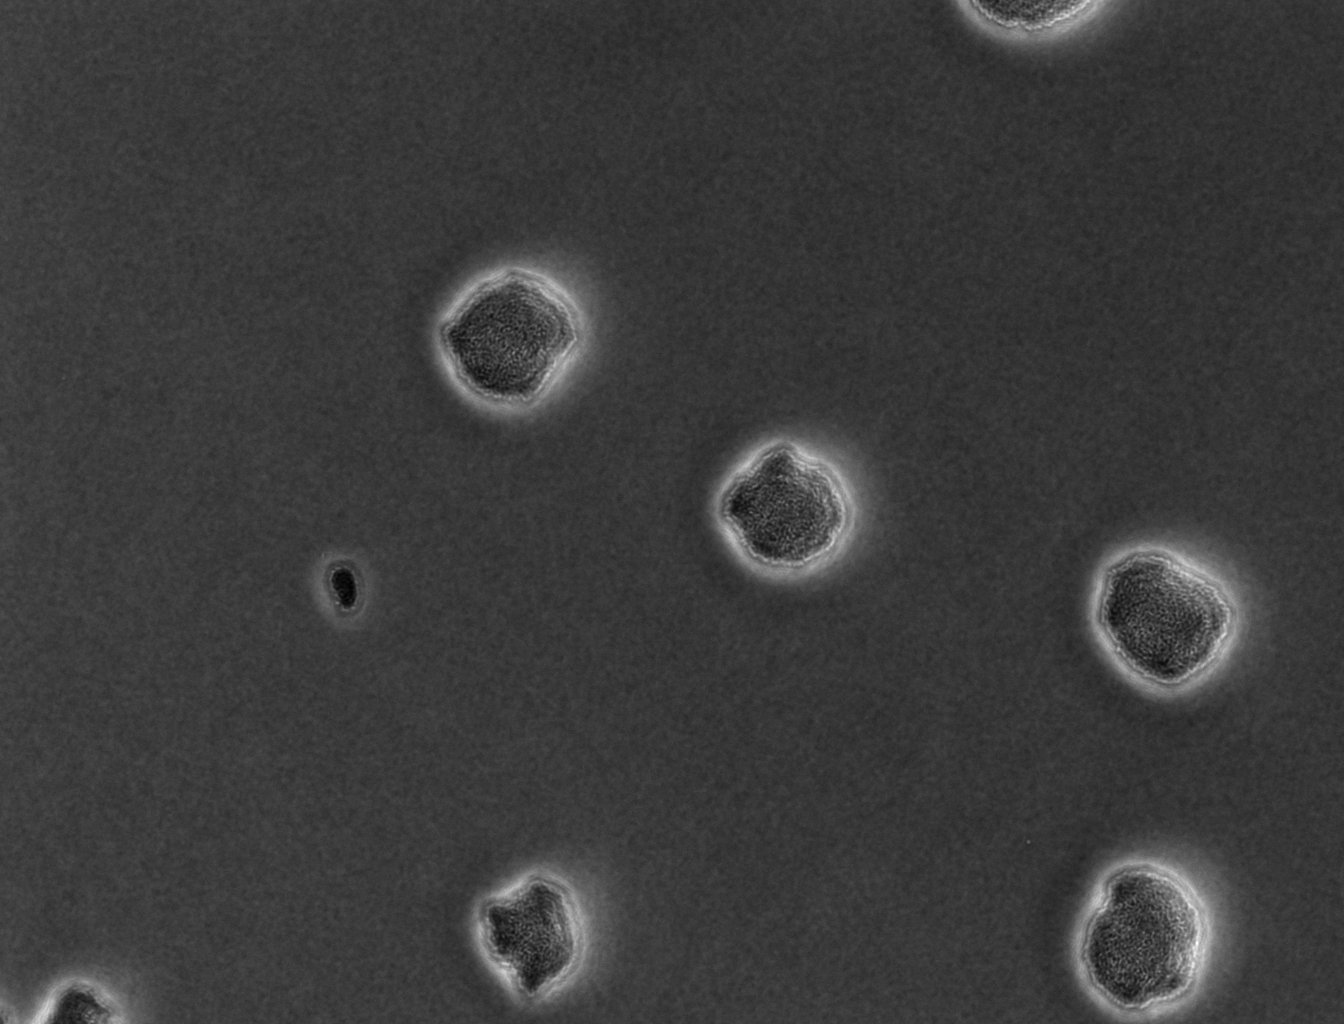
Phase contrast microscopy, 20x objective, 5 h incubation